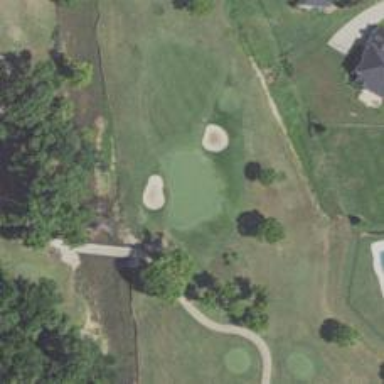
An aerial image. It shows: Golf hole.